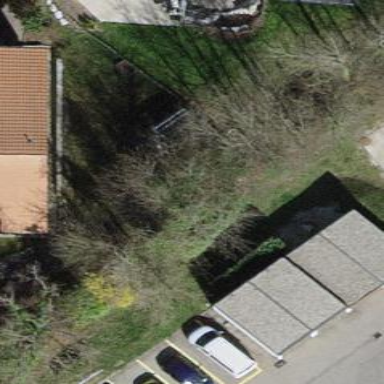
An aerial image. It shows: Group of garages.